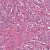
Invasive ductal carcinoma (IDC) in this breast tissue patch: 1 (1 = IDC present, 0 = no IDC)